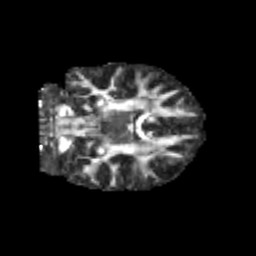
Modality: FA
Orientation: coronal
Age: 12
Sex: female
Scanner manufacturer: siemens
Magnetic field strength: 3 T
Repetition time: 3.8 s
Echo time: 0.07 s